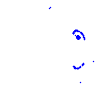
Particle: kaon